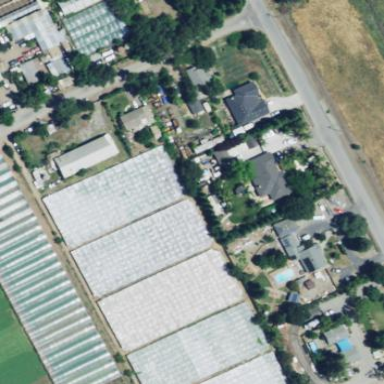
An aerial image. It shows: Greenhouse.